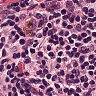
Metastatic tissue present: no